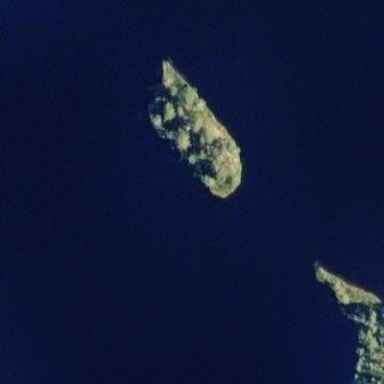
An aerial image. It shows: Image showing island.